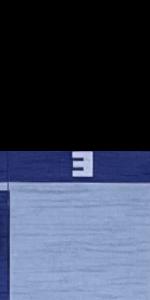
Label: Empty